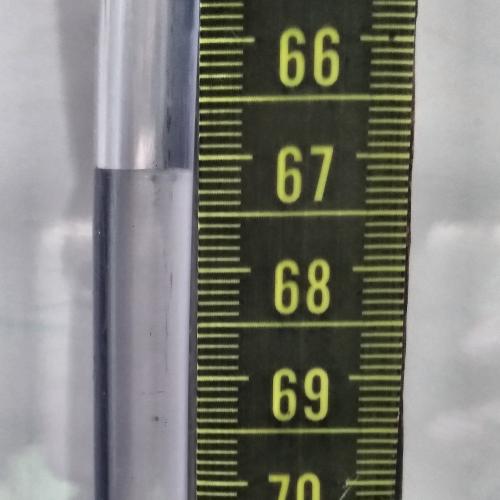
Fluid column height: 67.1 cm